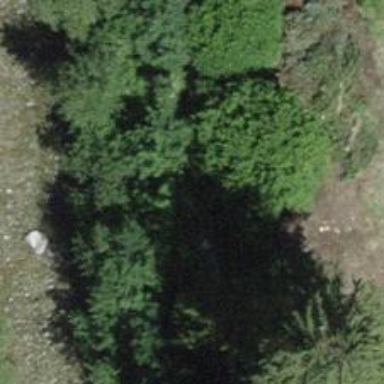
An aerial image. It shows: Compacted bridleway.